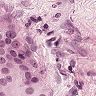
Metastatic tissue present: yes